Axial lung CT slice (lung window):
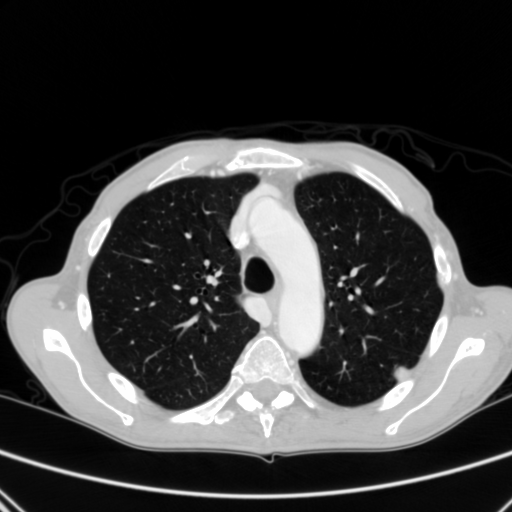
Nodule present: yes
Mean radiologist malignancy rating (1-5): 3.5